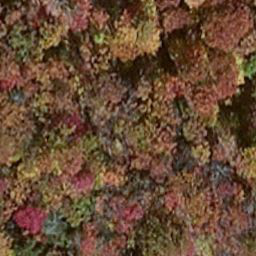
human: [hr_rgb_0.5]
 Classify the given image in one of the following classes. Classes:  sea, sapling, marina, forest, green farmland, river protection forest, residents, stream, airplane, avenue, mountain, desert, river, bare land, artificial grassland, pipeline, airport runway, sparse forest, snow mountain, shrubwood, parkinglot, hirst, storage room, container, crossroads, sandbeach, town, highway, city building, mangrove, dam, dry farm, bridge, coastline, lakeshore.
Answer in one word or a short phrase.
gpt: mangrove